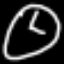
Label: clock